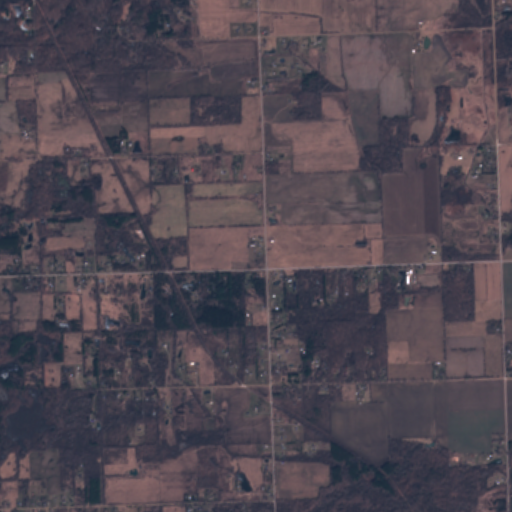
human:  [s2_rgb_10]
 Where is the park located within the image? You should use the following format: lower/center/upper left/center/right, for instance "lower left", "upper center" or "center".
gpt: The park is located in the center of the image.
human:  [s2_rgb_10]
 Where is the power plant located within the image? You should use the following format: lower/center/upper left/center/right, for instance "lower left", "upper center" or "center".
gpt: There is no power plant in the image.